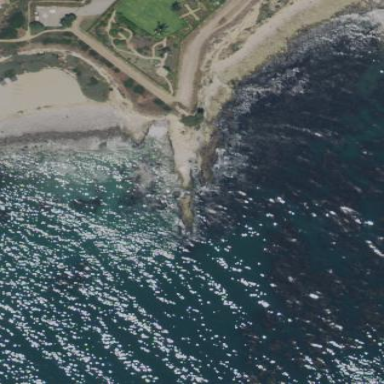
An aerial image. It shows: Natural rock reef.